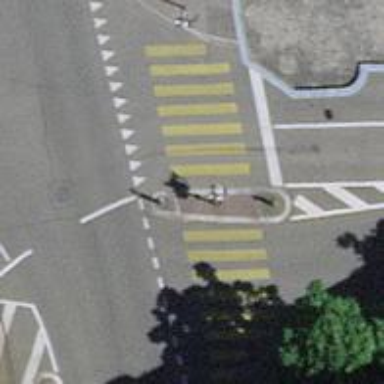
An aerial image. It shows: Pedestrian crossing with traffic signals. The crossing includes zebra-marked island.